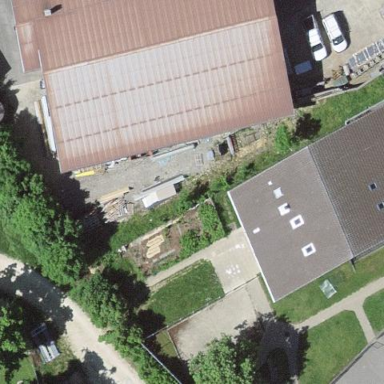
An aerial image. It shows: School building.